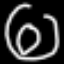
Label: donut